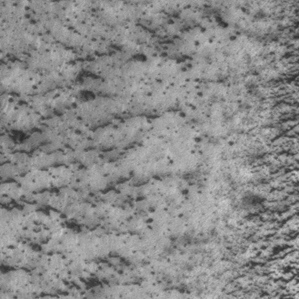
Label: frost